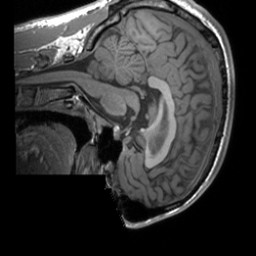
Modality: T1w
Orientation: sagittal
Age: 20
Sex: male
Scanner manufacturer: siemens
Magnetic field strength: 3 T
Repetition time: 1.9 s
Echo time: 0.00226 s